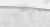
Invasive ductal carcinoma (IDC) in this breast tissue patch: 0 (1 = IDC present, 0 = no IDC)